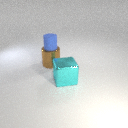
large brown metal cylinder below small blue rubber cylinder